Question: My application's GUI is 'Tkinter' based and it is quite functional. I have been trying to use ttk to make it look more modern. I use 'Python 2.7' in Windows 8.1. Importing 'ttk' goes without error and coding including 'ttk' in the script runs without error. However, the resulting interface looks almost same as the one done only with 'Tkinter'. This is especially true for the buttons. I tried different 'ttk styles' and they almost look same or some worse than Tkinter-only based interface.
Tkversion in my system is 8.5. I have been using ttk that comes as part of Python 2.7 itself. I attempted installing 'pyttk-0.3.2' from <URL> but its installation always fails even after several attempts.
My questions are these:
- 'Python 2.7''ttk'- 'ttk'-
Also, can you please recommend a software (hopefully minimal - meaning not requiring to install too many external libraries) that is coded in Python 2.7 using Tkinter and ttk? This would help me as a point of reference on testing ttk in my computer.
Thanks in advance!
(in response to @Bryan Oakley)
Here is the code I use:
'''
from Tkinter import *
import ttk
root = Tk()
root.geometry("")
root.title("classic")
button_1 = Button(root, text='Tkinter')
button_1.grid(row=0, column=0, padx=10, pady=10)
button_2 = ttk.Button(root, text='ttk')
button_2.grid(row=0, column=1, padx=10, pady=10)
style = ttk.Style()
style.theme_use('classic')
root.mainloop()
'''
Seven ttk theme styles are available: .
Here is the screenshot (updated on Apr 20) for each type:

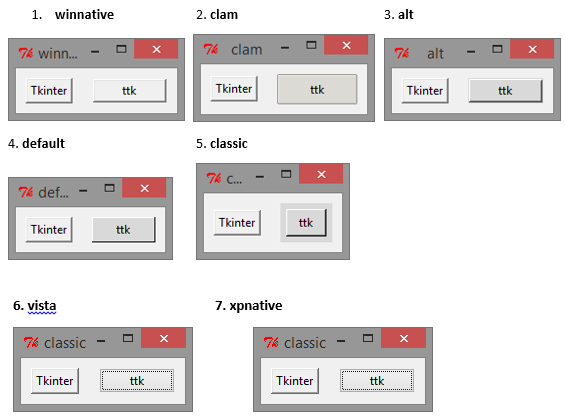
Answer: Your question doesn't mention it, but you should also have a "vista" theme available. Try using that theme. You might also try setting the theme, and rely on the default (which I think should be "vista").
To address your specific questions:
> Is there a known problem of Python 2.7's module ttk not playing nice under Windows 8.1?
Not that I am aware of.
> Is there a possibility of error in ttk libraries even though it never results in error during import or running code with ttk?
That is highly unlikely, but apparently it's possible.
> Do i really need to install pyttk-0.3.2?
No, you don't.